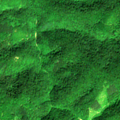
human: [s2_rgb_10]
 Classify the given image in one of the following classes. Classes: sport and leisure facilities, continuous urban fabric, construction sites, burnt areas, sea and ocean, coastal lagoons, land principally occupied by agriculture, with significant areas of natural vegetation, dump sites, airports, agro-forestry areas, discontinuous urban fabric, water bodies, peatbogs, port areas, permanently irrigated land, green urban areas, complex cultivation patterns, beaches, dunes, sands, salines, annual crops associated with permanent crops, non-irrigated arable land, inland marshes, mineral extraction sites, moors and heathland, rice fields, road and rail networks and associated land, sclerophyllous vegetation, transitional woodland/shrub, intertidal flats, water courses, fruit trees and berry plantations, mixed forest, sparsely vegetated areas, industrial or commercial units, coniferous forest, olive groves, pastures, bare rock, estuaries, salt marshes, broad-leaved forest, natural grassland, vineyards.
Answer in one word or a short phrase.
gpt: broad-leaved forest